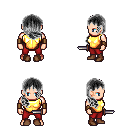
a pixel art fantasy rpg character, male body template, human, light skin, gold chest armor, red pants, gray right-swept hairstyle, leather bracers, brown shoes, dagger, four views (front, back, left, right), 2x2 character sprite sheet, small pixel art, hard edges, no anti-aliasing